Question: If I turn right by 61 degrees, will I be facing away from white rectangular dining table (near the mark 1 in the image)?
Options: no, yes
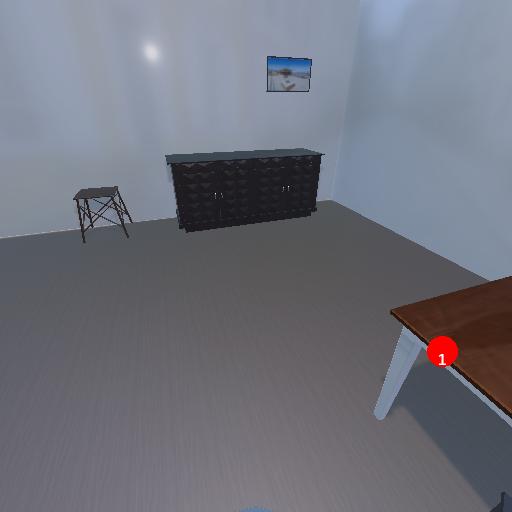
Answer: no